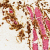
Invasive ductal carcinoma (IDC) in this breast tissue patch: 0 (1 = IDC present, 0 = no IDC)